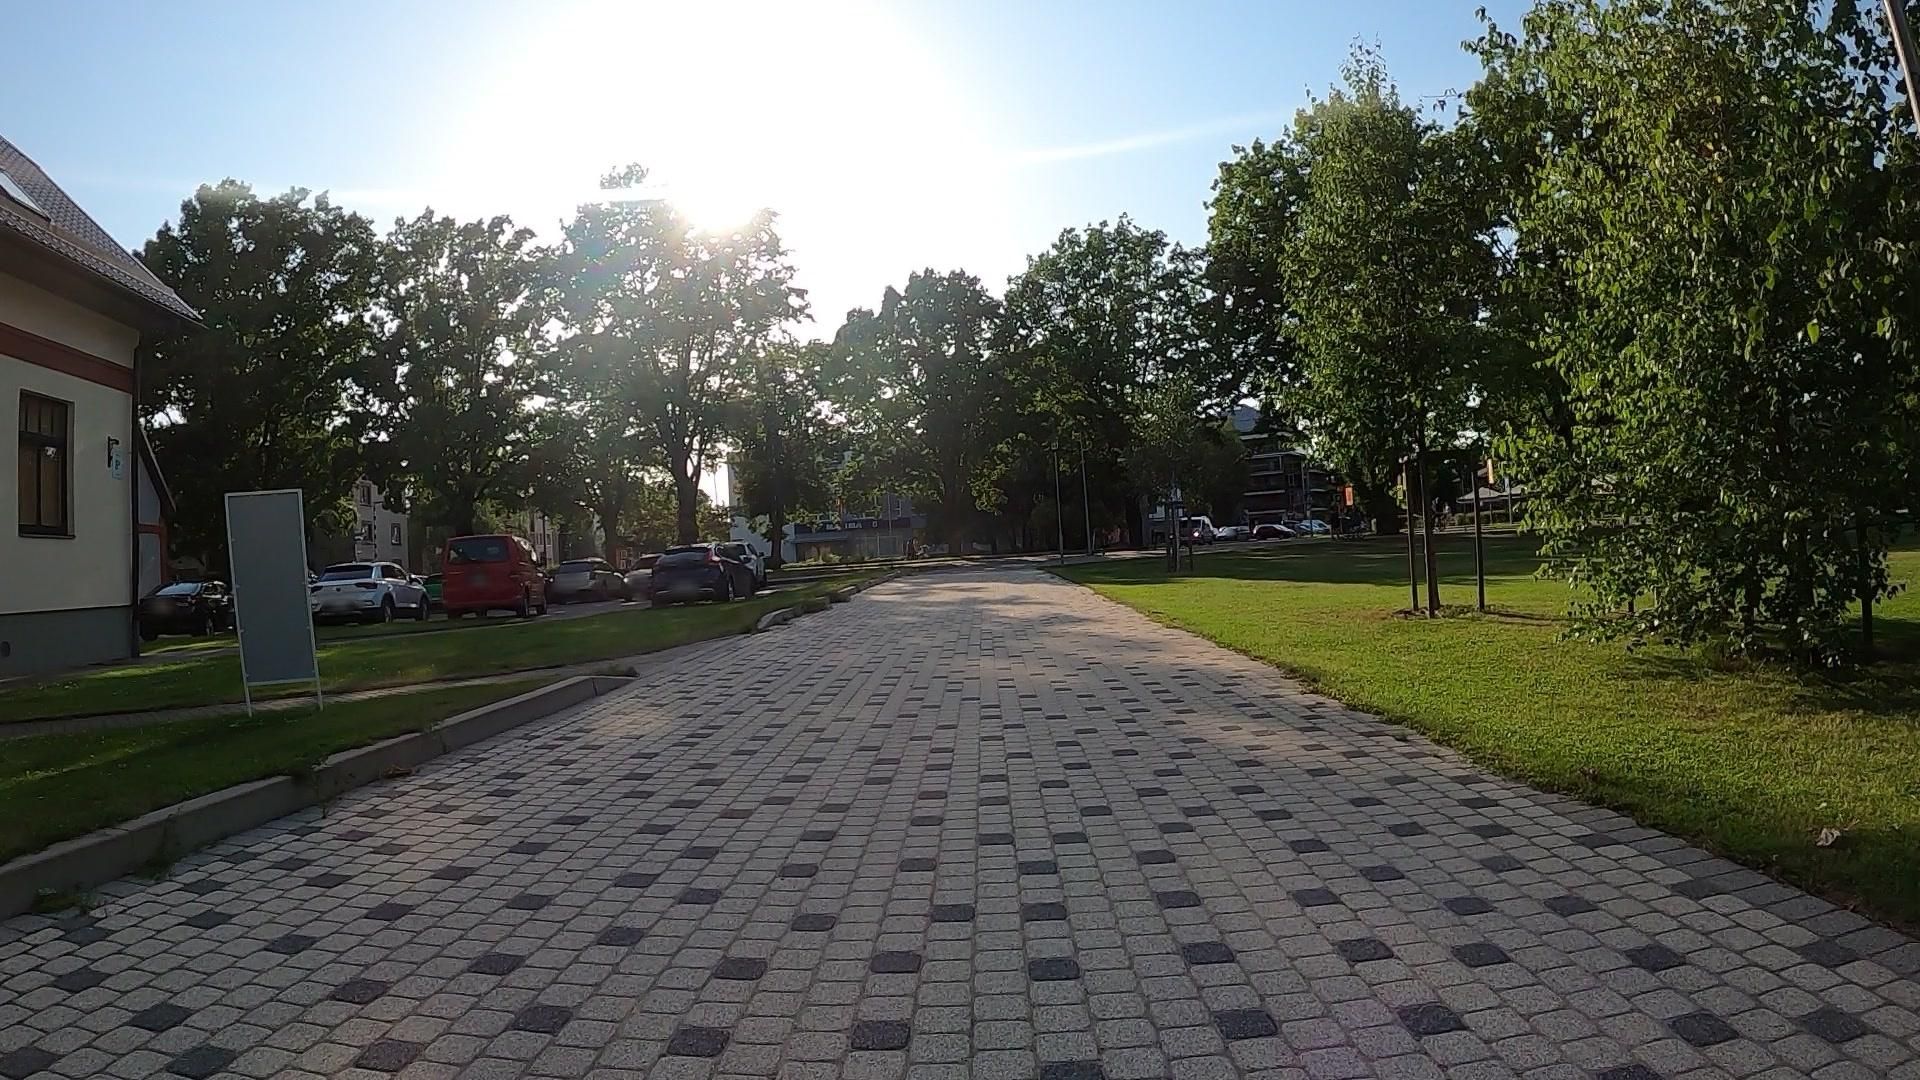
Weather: clear
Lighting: day
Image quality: good
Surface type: walking surface
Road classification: service
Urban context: rural cluster
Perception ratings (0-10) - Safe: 7.91, Lively: 8.47, Beautiful: 6.46, Boring: 3.44, Depressing: 2.34, Wealthy: 7.67